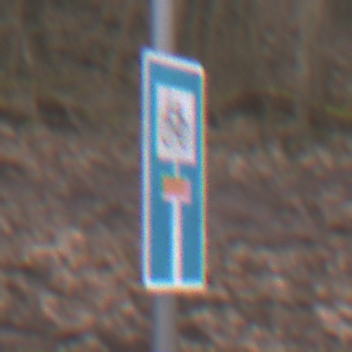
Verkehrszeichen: SackgasseRadverkehrDurchlaessig
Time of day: MorningAfternoon
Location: Outdoor (Nature)
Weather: Overcast
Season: Autumn
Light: Natural